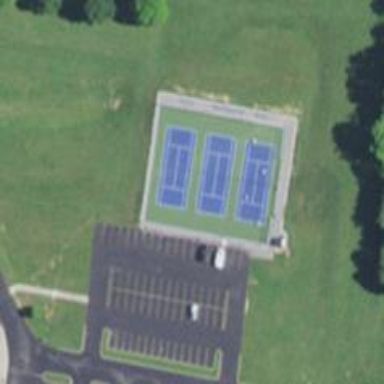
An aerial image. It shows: Tennis court on pitch.